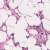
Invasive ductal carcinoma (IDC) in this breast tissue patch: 1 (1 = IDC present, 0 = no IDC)